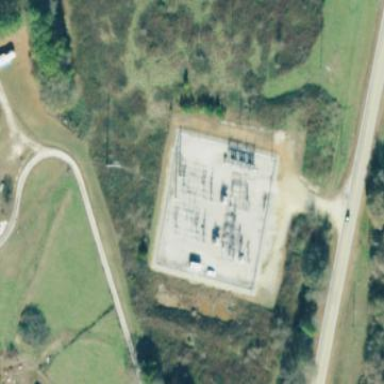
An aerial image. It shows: Distribution power substation secured by fence.